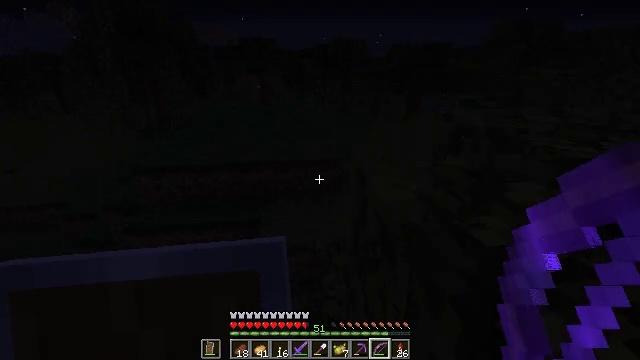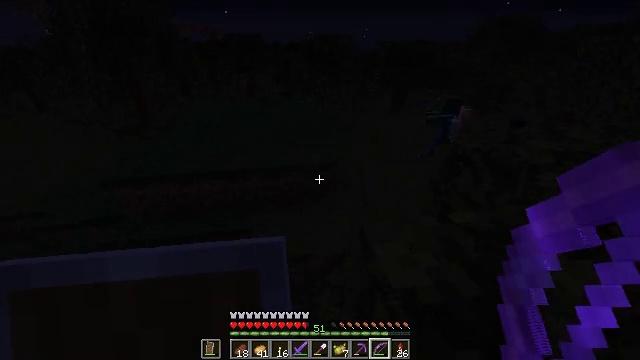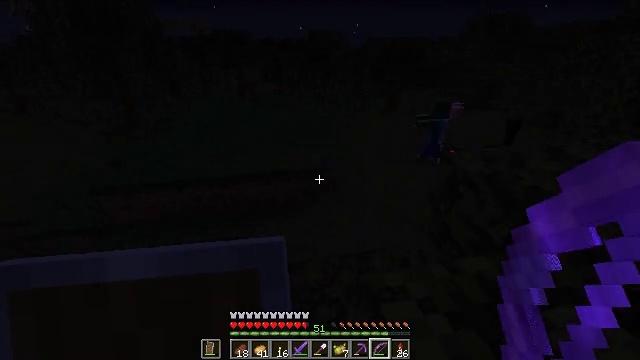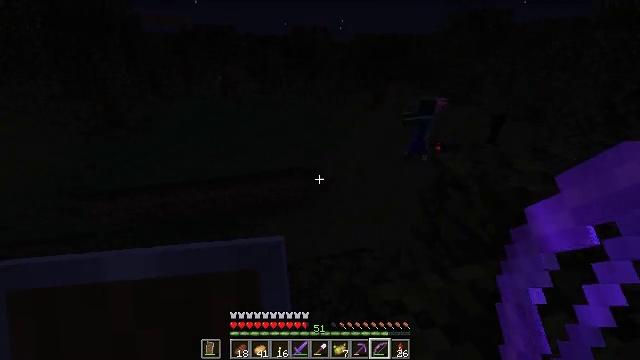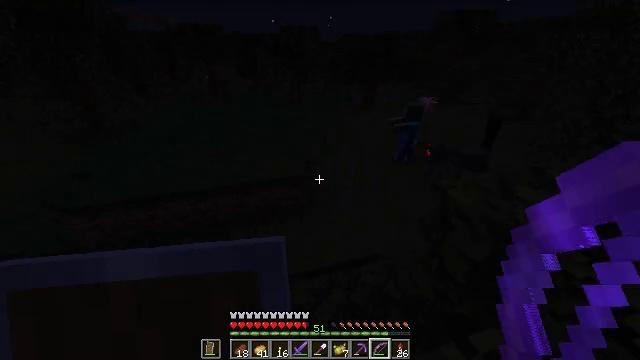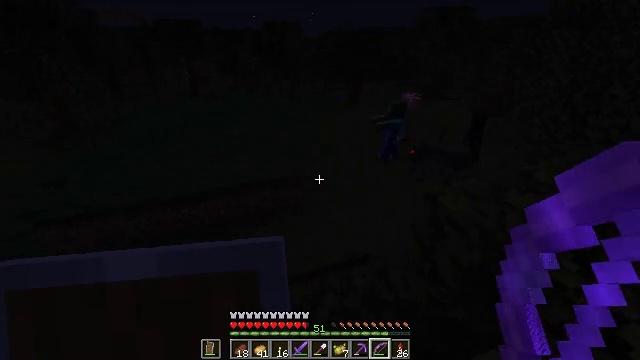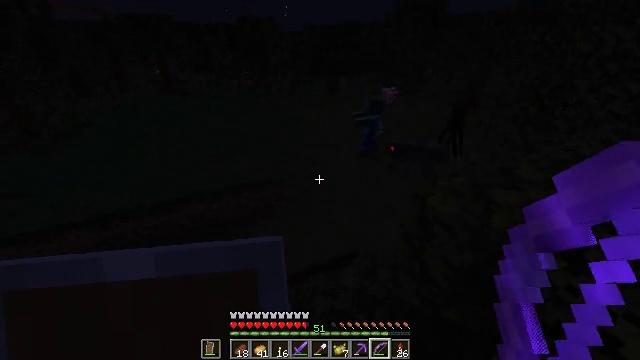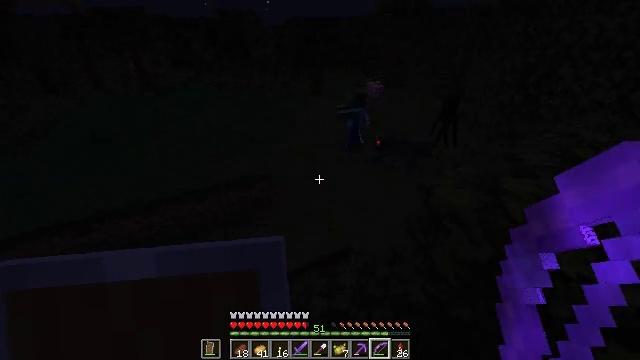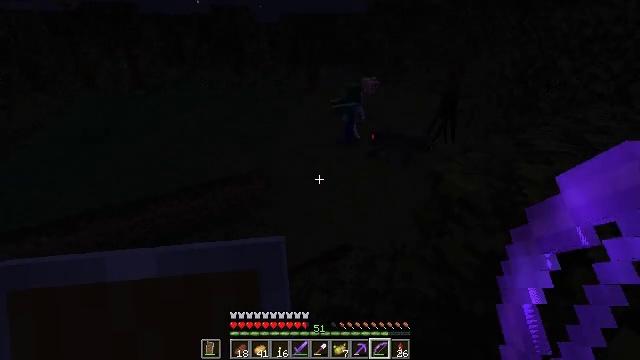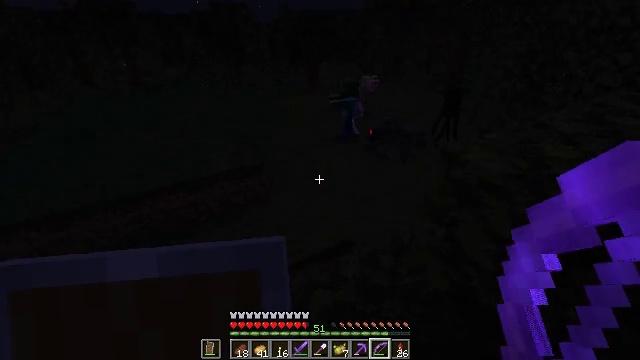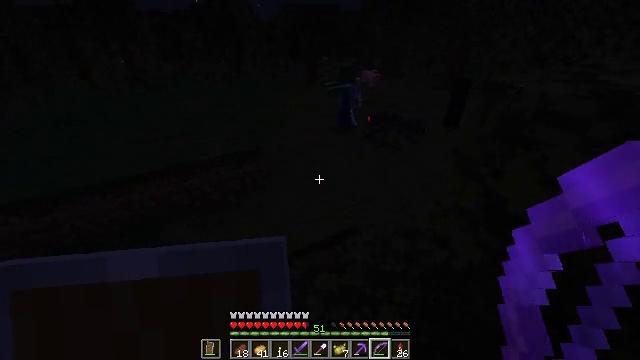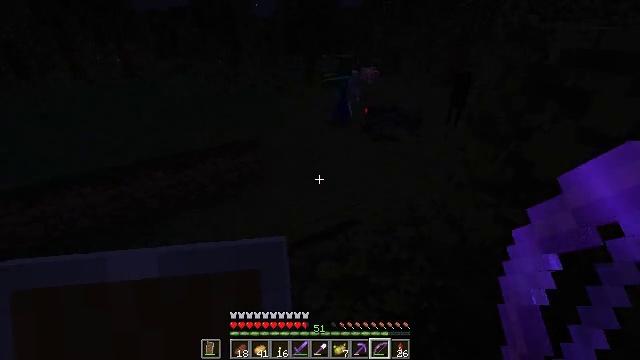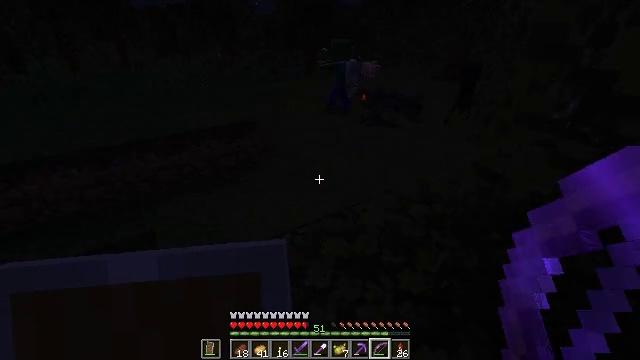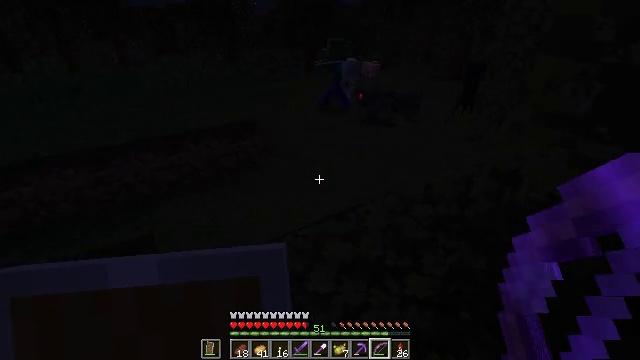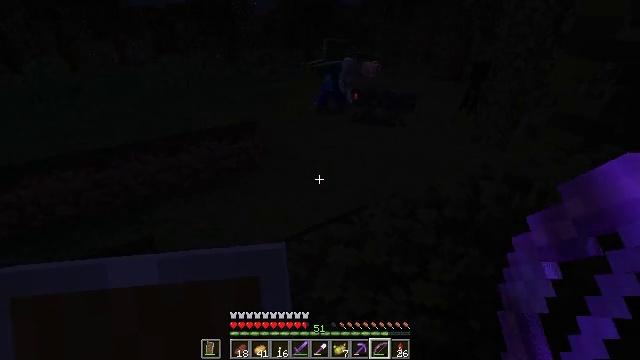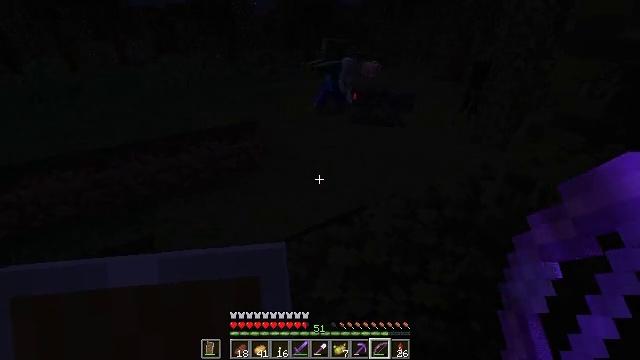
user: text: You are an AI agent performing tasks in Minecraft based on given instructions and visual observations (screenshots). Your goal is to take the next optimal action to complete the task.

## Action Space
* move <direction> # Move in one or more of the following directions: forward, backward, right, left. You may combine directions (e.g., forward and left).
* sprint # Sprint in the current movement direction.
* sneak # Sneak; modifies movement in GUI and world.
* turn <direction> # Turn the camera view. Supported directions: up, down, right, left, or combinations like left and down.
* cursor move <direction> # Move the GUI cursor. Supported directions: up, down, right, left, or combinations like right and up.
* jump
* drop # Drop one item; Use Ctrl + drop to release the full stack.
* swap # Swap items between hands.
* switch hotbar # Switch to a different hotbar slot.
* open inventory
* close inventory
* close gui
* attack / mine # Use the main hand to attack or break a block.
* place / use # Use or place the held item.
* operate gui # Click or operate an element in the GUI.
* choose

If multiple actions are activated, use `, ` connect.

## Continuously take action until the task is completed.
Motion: motion action
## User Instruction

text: Kill the slime.
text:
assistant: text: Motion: move forward, turn right and down
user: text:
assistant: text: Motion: move forward, turn right
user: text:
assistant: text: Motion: move forward, turn right
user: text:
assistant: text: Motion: turn right
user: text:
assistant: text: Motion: turn right
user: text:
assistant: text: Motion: turn right
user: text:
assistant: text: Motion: turn right
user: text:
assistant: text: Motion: turn right
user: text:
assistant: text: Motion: no_op
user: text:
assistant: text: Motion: no_op
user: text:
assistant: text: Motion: no_op
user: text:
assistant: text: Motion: no_op
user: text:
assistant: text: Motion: no_op
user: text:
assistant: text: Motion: no_op
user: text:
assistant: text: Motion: no_op
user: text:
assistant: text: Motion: no_op
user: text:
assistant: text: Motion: turn left
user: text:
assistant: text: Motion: turn left and down
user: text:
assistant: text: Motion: turn left
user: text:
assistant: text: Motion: turn left and up
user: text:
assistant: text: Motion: move forward, turn left and up
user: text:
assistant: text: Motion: move forward
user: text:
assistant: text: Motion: move forward
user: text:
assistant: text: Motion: no_op
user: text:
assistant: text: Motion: move forward
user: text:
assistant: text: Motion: move forward
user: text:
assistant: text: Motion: move forward
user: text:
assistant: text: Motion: move forward
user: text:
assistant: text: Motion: move forward, turn right
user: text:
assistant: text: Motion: move forward, turn right and up